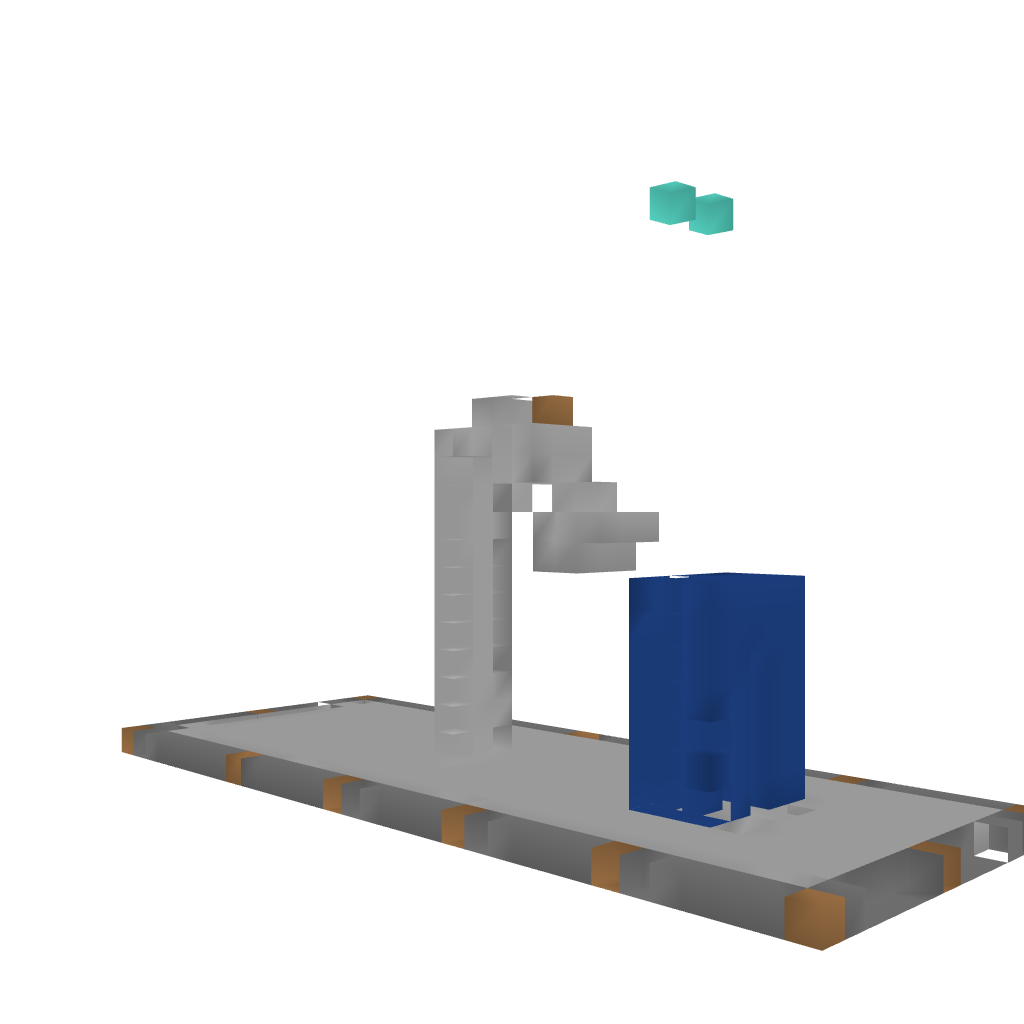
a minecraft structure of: Human fountain